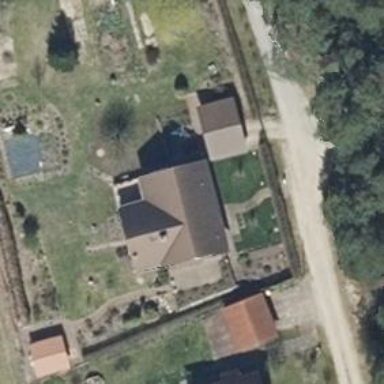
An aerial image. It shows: House with multiple building parts.